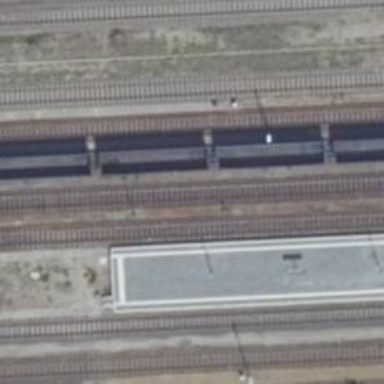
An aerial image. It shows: Railway signal.